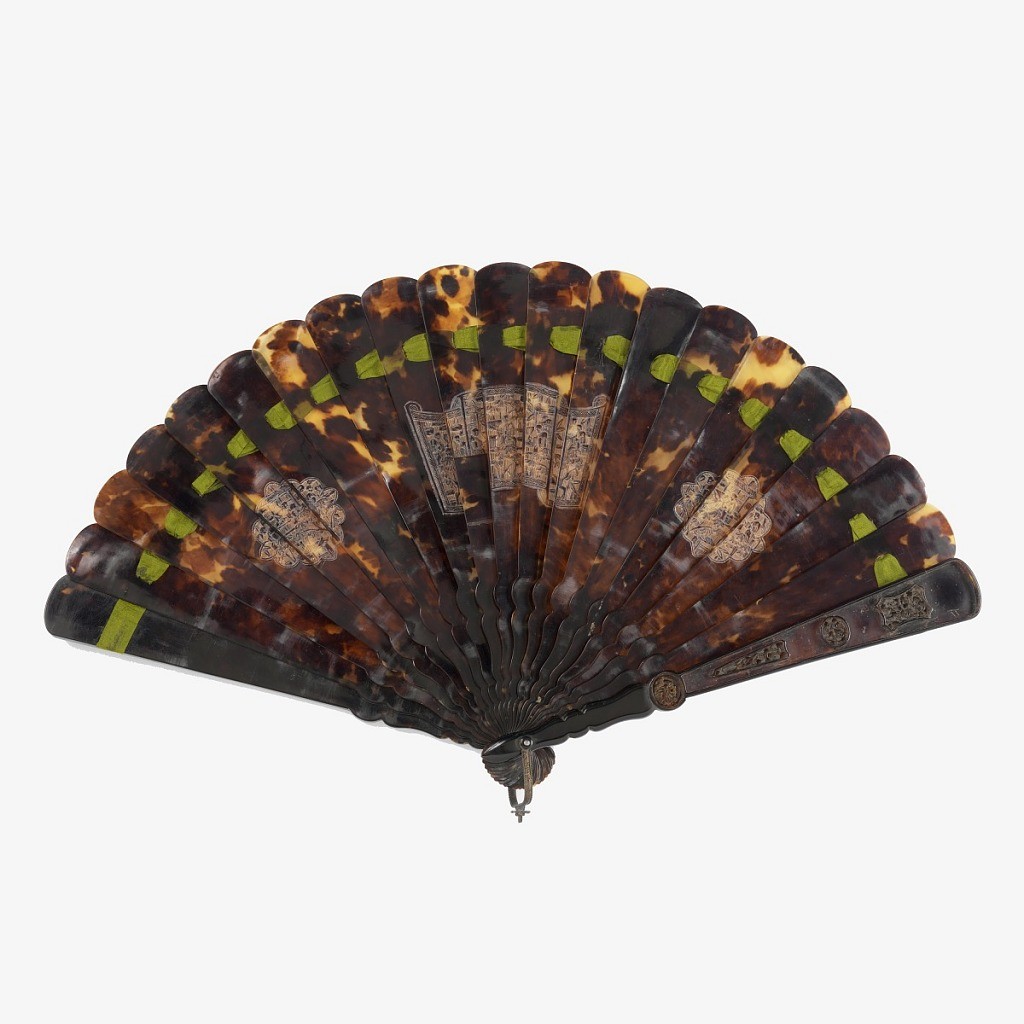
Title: Brisé fan
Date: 1850–1860
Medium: Carved tortoiseshell sticks, silk ribbon (probably replacement), tortoiseshell washer and metal loop at the rivet
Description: Brisé fan of tortoise shell with green silk ribbon. Blades mostly plain with three carved panels. Guards carved in high relief.